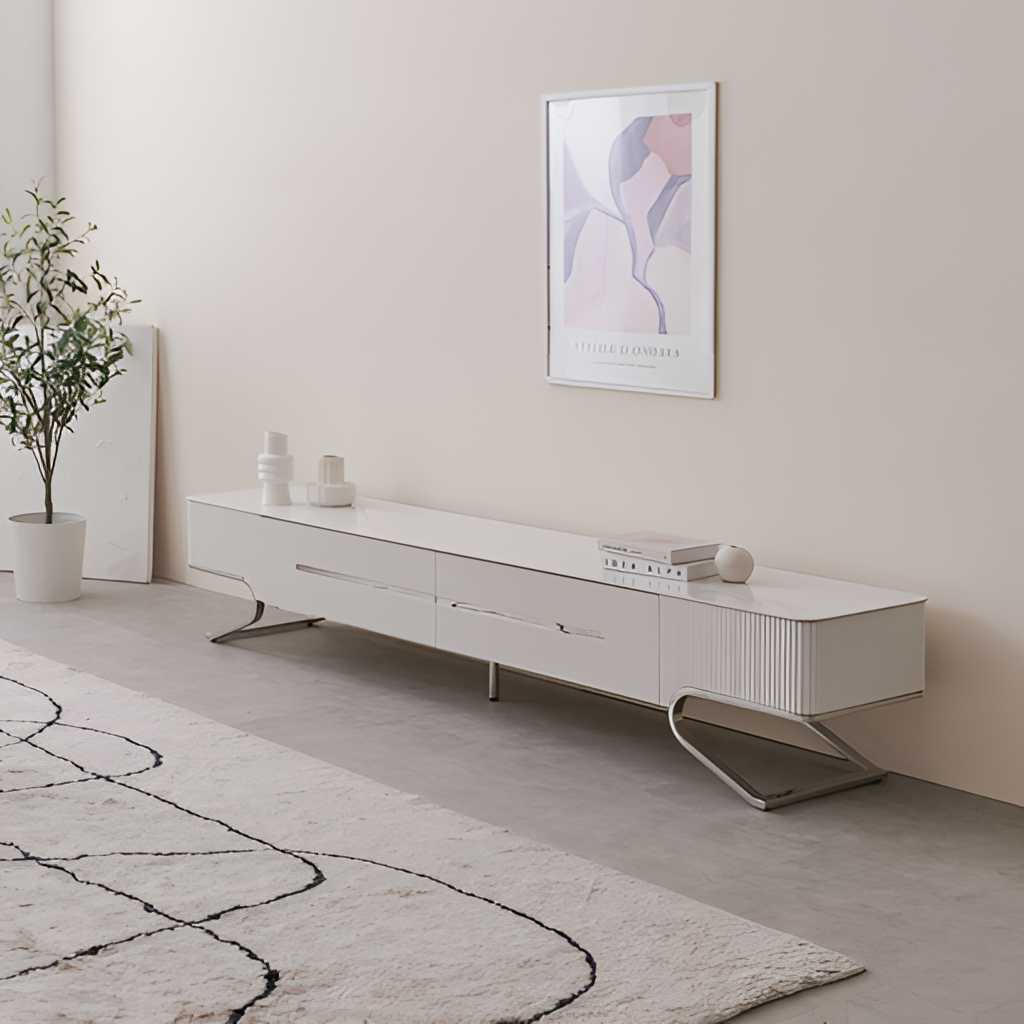
white wood TV stand, living room, modern, paint wallpaper, with solid pattern, concrete flooring, with smooth pattern